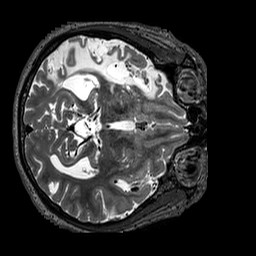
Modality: T2w
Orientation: axial
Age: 56
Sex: male
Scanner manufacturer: siemens
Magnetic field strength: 3 T
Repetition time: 3.2 s
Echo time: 0.567 s